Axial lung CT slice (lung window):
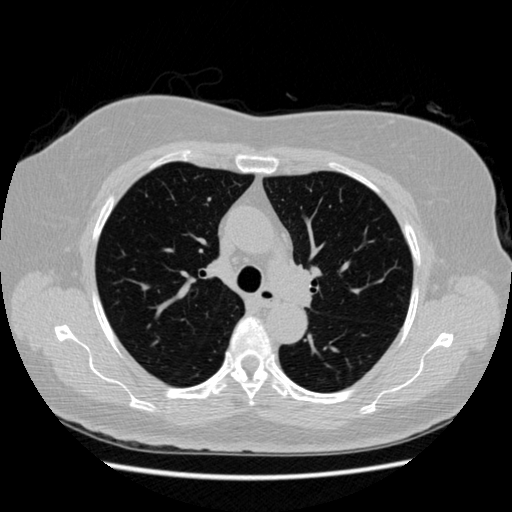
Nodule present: no